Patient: sex M, age 75
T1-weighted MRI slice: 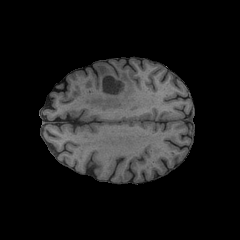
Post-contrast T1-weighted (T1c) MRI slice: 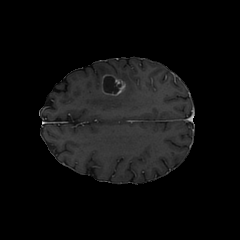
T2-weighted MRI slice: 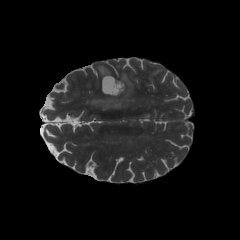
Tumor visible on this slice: yes
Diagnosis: Glioblastoma, IDH-wildtype
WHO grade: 4